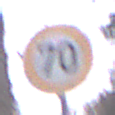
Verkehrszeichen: Geschwindigkeit70
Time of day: Midday
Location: Outdoor (Nature)
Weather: Overcast
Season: Autumn
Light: Natural